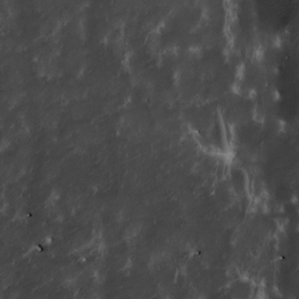
Label: non_frost